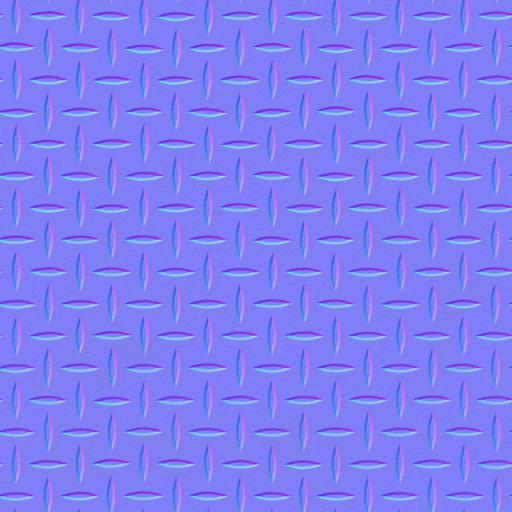
diamond plate floor industrial metal pattern steel